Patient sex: M
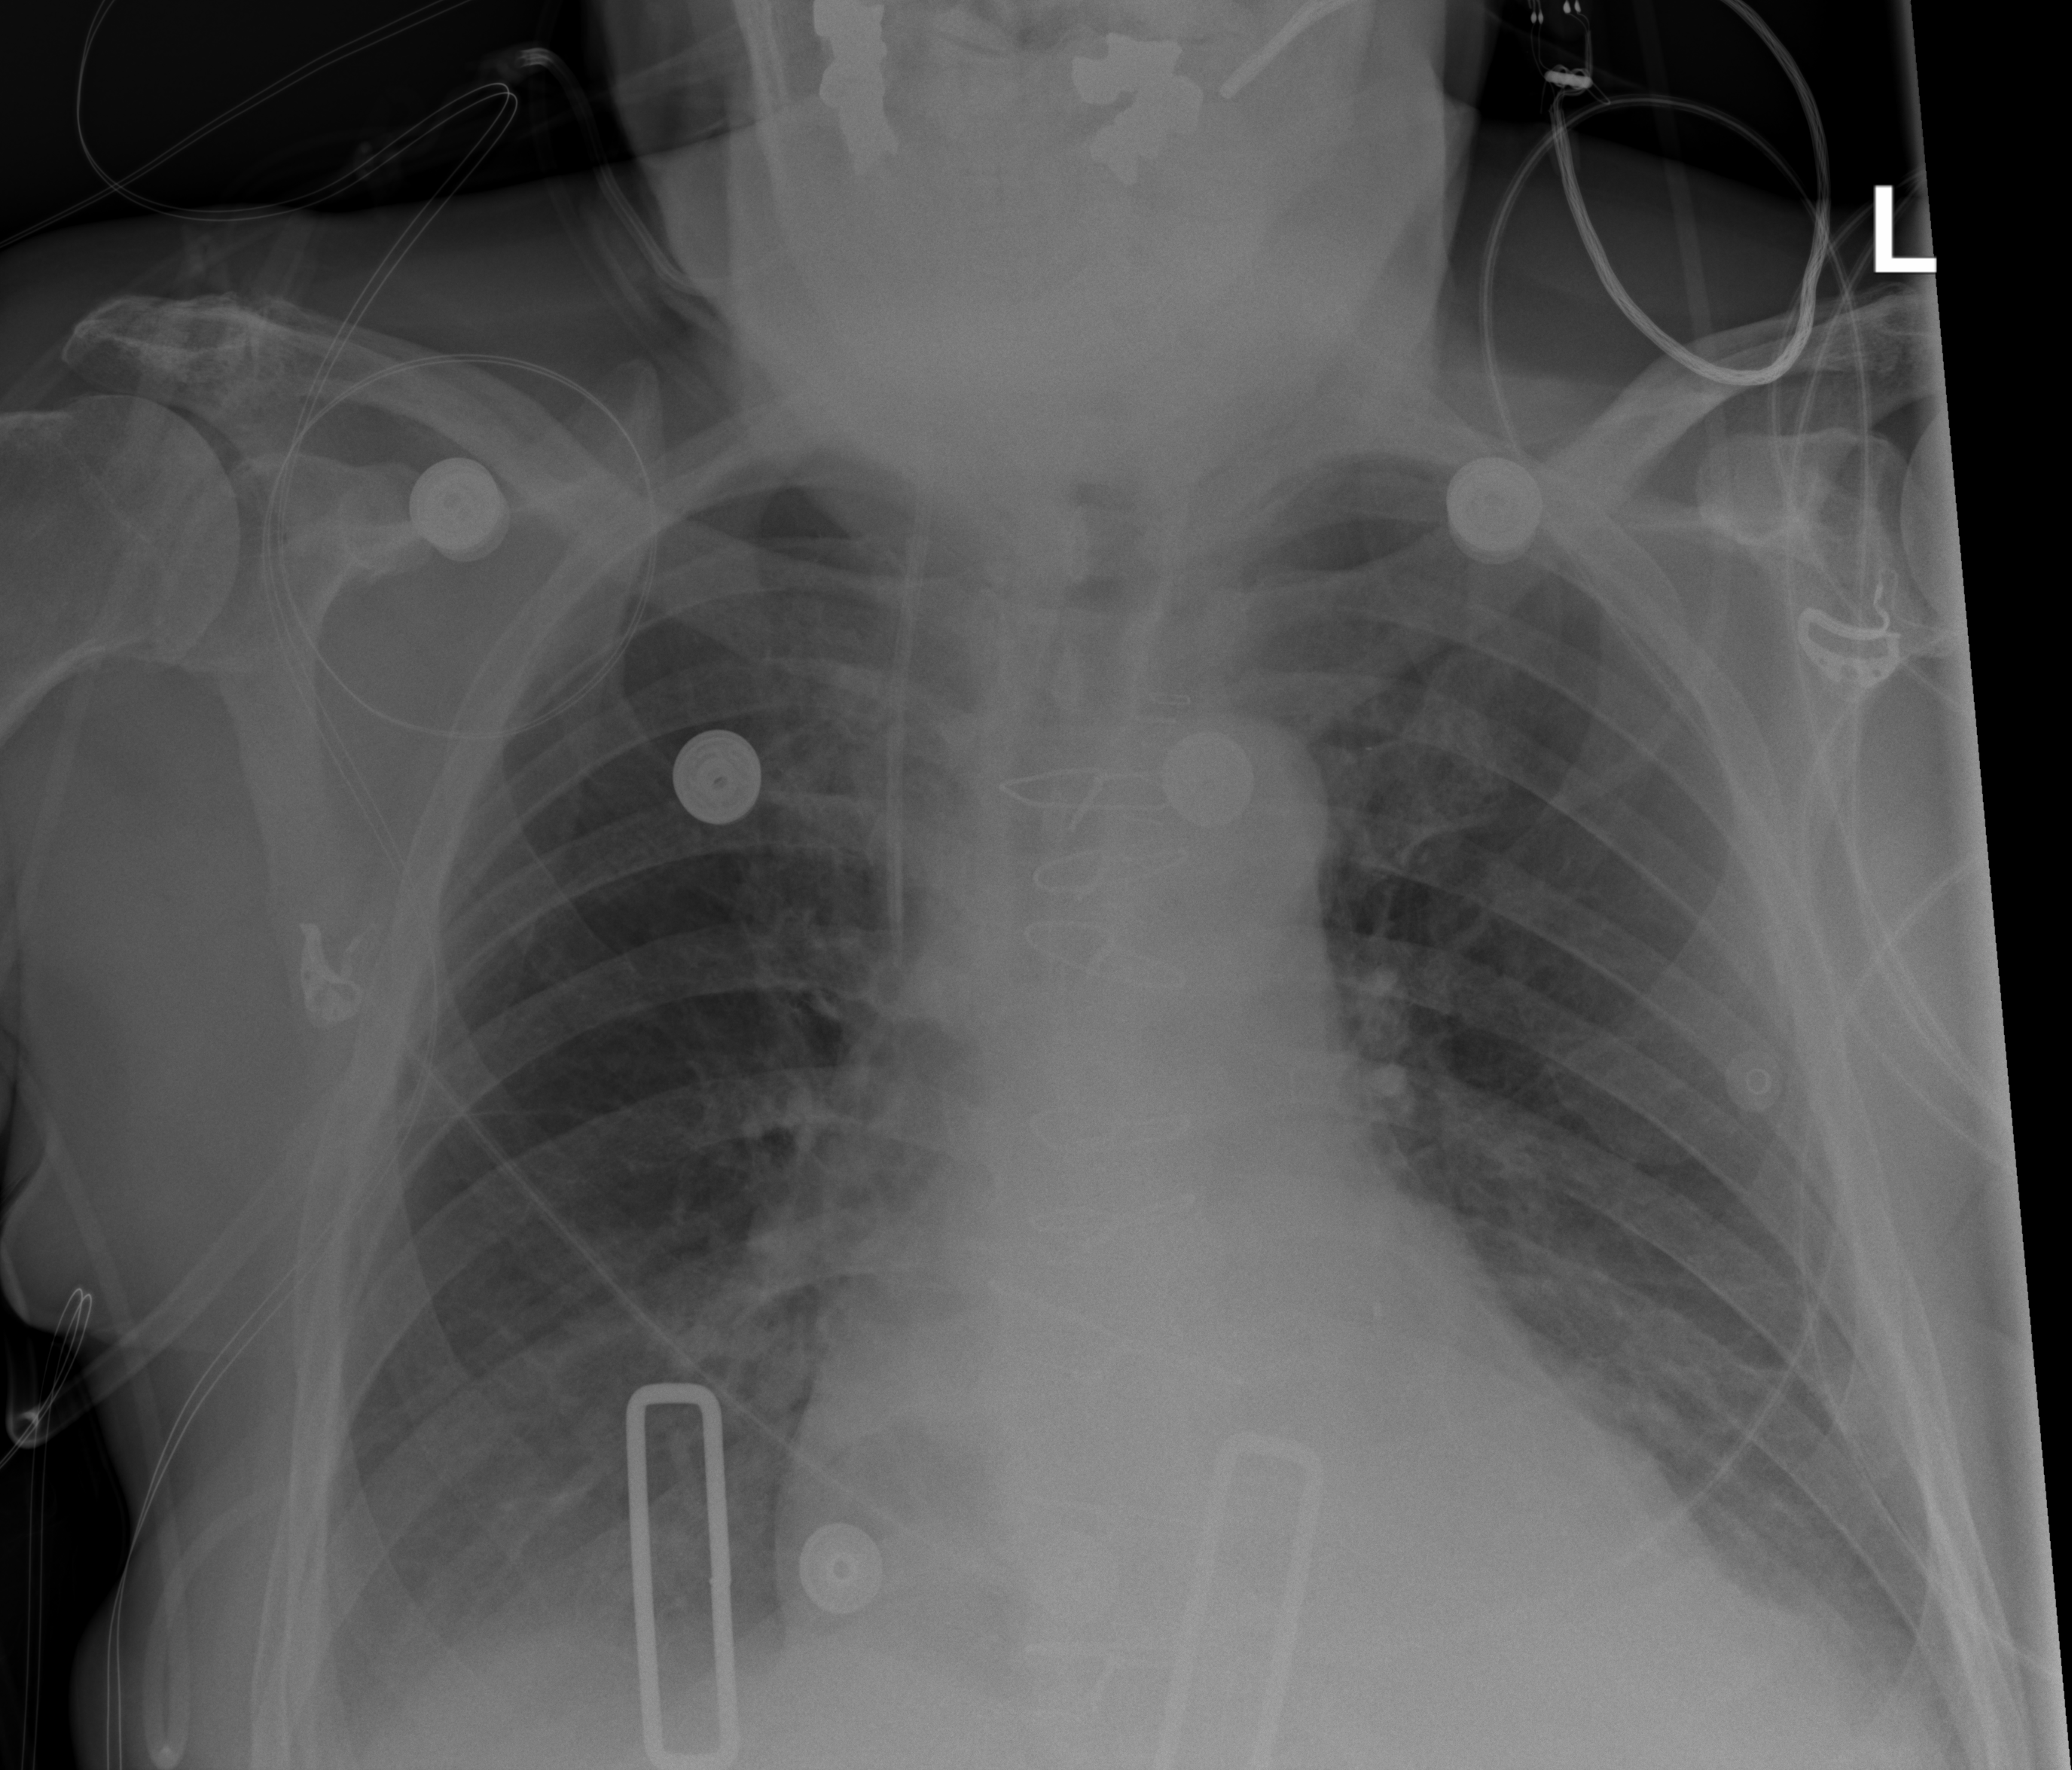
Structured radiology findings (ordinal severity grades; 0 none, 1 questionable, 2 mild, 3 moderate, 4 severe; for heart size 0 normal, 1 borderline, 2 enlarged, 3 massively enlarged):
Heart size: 1
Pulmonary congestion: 2
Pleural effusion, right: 2
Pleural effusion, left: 2
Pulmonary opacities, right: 0
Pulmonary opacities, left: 0
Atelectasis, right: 2
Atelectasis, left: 2